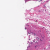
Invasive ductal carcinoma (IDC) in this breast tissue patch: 0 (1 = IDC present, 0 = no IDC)